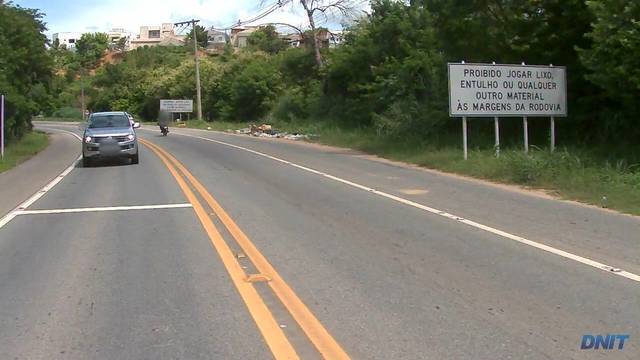
Region: Brazil
Coordinates: -18.837, -41.965